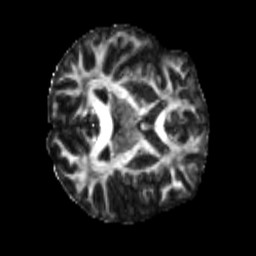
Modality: FA
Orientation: axial
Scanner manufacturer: siemens
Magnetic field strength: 3 T
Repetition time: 4 s
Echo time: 0.0594 s